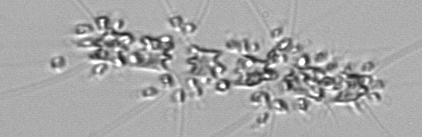
Label: Chaetoceros_didymus_TAG_external_flagellate